Question: For college, we have been given an assignment where, given an image, we have to identify the "figures", their color, and the amount of "pixel-groups" inside them. Let me explain:

The image above has one (in the image there can be multiple figures, but let us forget about that for now).
- - - - - - - -
We have been given a class capable of taking images and converting them to a matrix (each element being an integer representing the color of the pixel).
And that's it. I'm doing it with Java.
- - 'initialPixel'- 'initialPixel'-
But I'm having quite a great deal of trouble to find such background color (white). This is the closest method I did, which worked for some cases - but not with this image:
- 'initialPixel''initialPixel'
Assuming I did find the figure's background color (white), my next task would be to realize that there exist two pixel groups within the figure. This one seems easier:
-
Yes, my problem is about how to find the figure's background color (keep in mind it can be the same as the whole image's background color - for now it is yellow, but it can be white as well) based on what I described before.
I don't need any code - I'm just having trouble thinking a proper algorithm for such. The fact that the border can have such weird irregular lines is killing me.
Or even better: have I been doing it wrong all along? Maybe I shouldn't have focused so much on that 'initialPixel' at all. Maybe a different kind of initial method would have worked? Are there any documents/examples about topics like this? I realize there is a lot of research on "computer vision" and such, but I can't find much about this particular problem.
My function to retrieve a vector with all the figures:
*Note: 'Figure' is just a class that contains some values like the background color and the number of elements.
'''
public Figure[] getFiguresFromImage(Image image) {
Figure[] tempFigures = new Figure[100];
int numberOfFigures = 0;
matrixOfImage = image.getMatrix();
int imageBackgroundColor = matrixOfImage[0][0];
int pixel = 0;
for (int y = 0; y < matrixOfImage.length; ++y) {
for (int x = 0; x < matrixOfImage[0].length; ++x) {
pixel = matrixOfImage[y][x];
if (!exploredPixels[y][x]) {
// This pixel has not been evaluated yet
if (pixel != imageBackgroundColor ) {
// This pixel is different than the background color
// Since it is a new pixel, I assume it is the initial pixel of a new figure
// Get the figure based on the initial pixel found
tempFigures[numberOfFigures] = retrieveFigure(y,x);
++numberOfFigures;
}
}
}
}
// ** Do some work here after getting my figures **
return null;
}
'''
Then, clearly, the function 'retrieveFigure(y,x)' is what I am being unable to do.
-
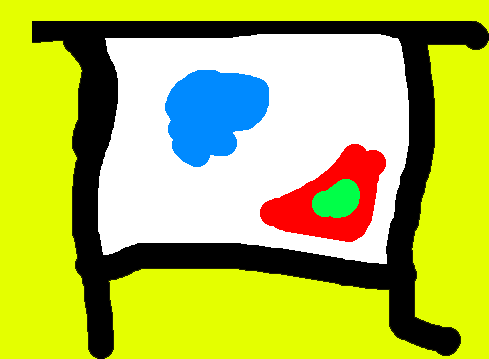
Answer: A good way to solve this problem is to treat the image as a <URL> for each color filled area.
Here is one way to implement this approach:
1. Mark all pixels as unvisited.
2. For each pixel, if the pixel is unvisited, perform the flood fill algorithm on it. During the flood fill mark each connected pixel as visited. Now you should have a list of solid color areas in your image (or 'components'), so you just have to figure out how they are connected to each other:
3. Find the component that has pixels adjacent to the background color component - this is your figure border. Note that you can find the background color component by finding the component with the 0,0 pixel.
4. Now find the components with pixels adjacent to the newly found 'figure border' component. There will be two such components - pick the one that isn't the background (ie that doesn't have the 0,0 pixel). This is your figure background.
5. To find the pixel groups, simply count the number of components with pixels adjacent to the figure background component (ignoring of course the figure border component)
Advantages of this approach:
- - -
---
To make sure you understand how iterating through the components and their neighbors might work, here's an example pseudocode implementation for step 5:
'''
List<Component> allComponents; // created in step 2
Component background; // found in step 3 (this is the component with the 0,0 pixel)
Component figureBorder; // found in step 4
List<Component> pixelGroups = new List<Component>(); // list of pixel groups
for each Component c in allComponents:
if c == background:
continue;
for each Pixel pixel in c.pixelList:
for each Pixel neighbor in pixel.neighbors:
if neighbor.getComponent() == figureBorder:
c.isPixelGroup = true;
int numPixelGroups = 0;
for each Component c in allComponents:
if (c.isPixelGroup)
numPixelGroups++;
'''